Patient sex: F
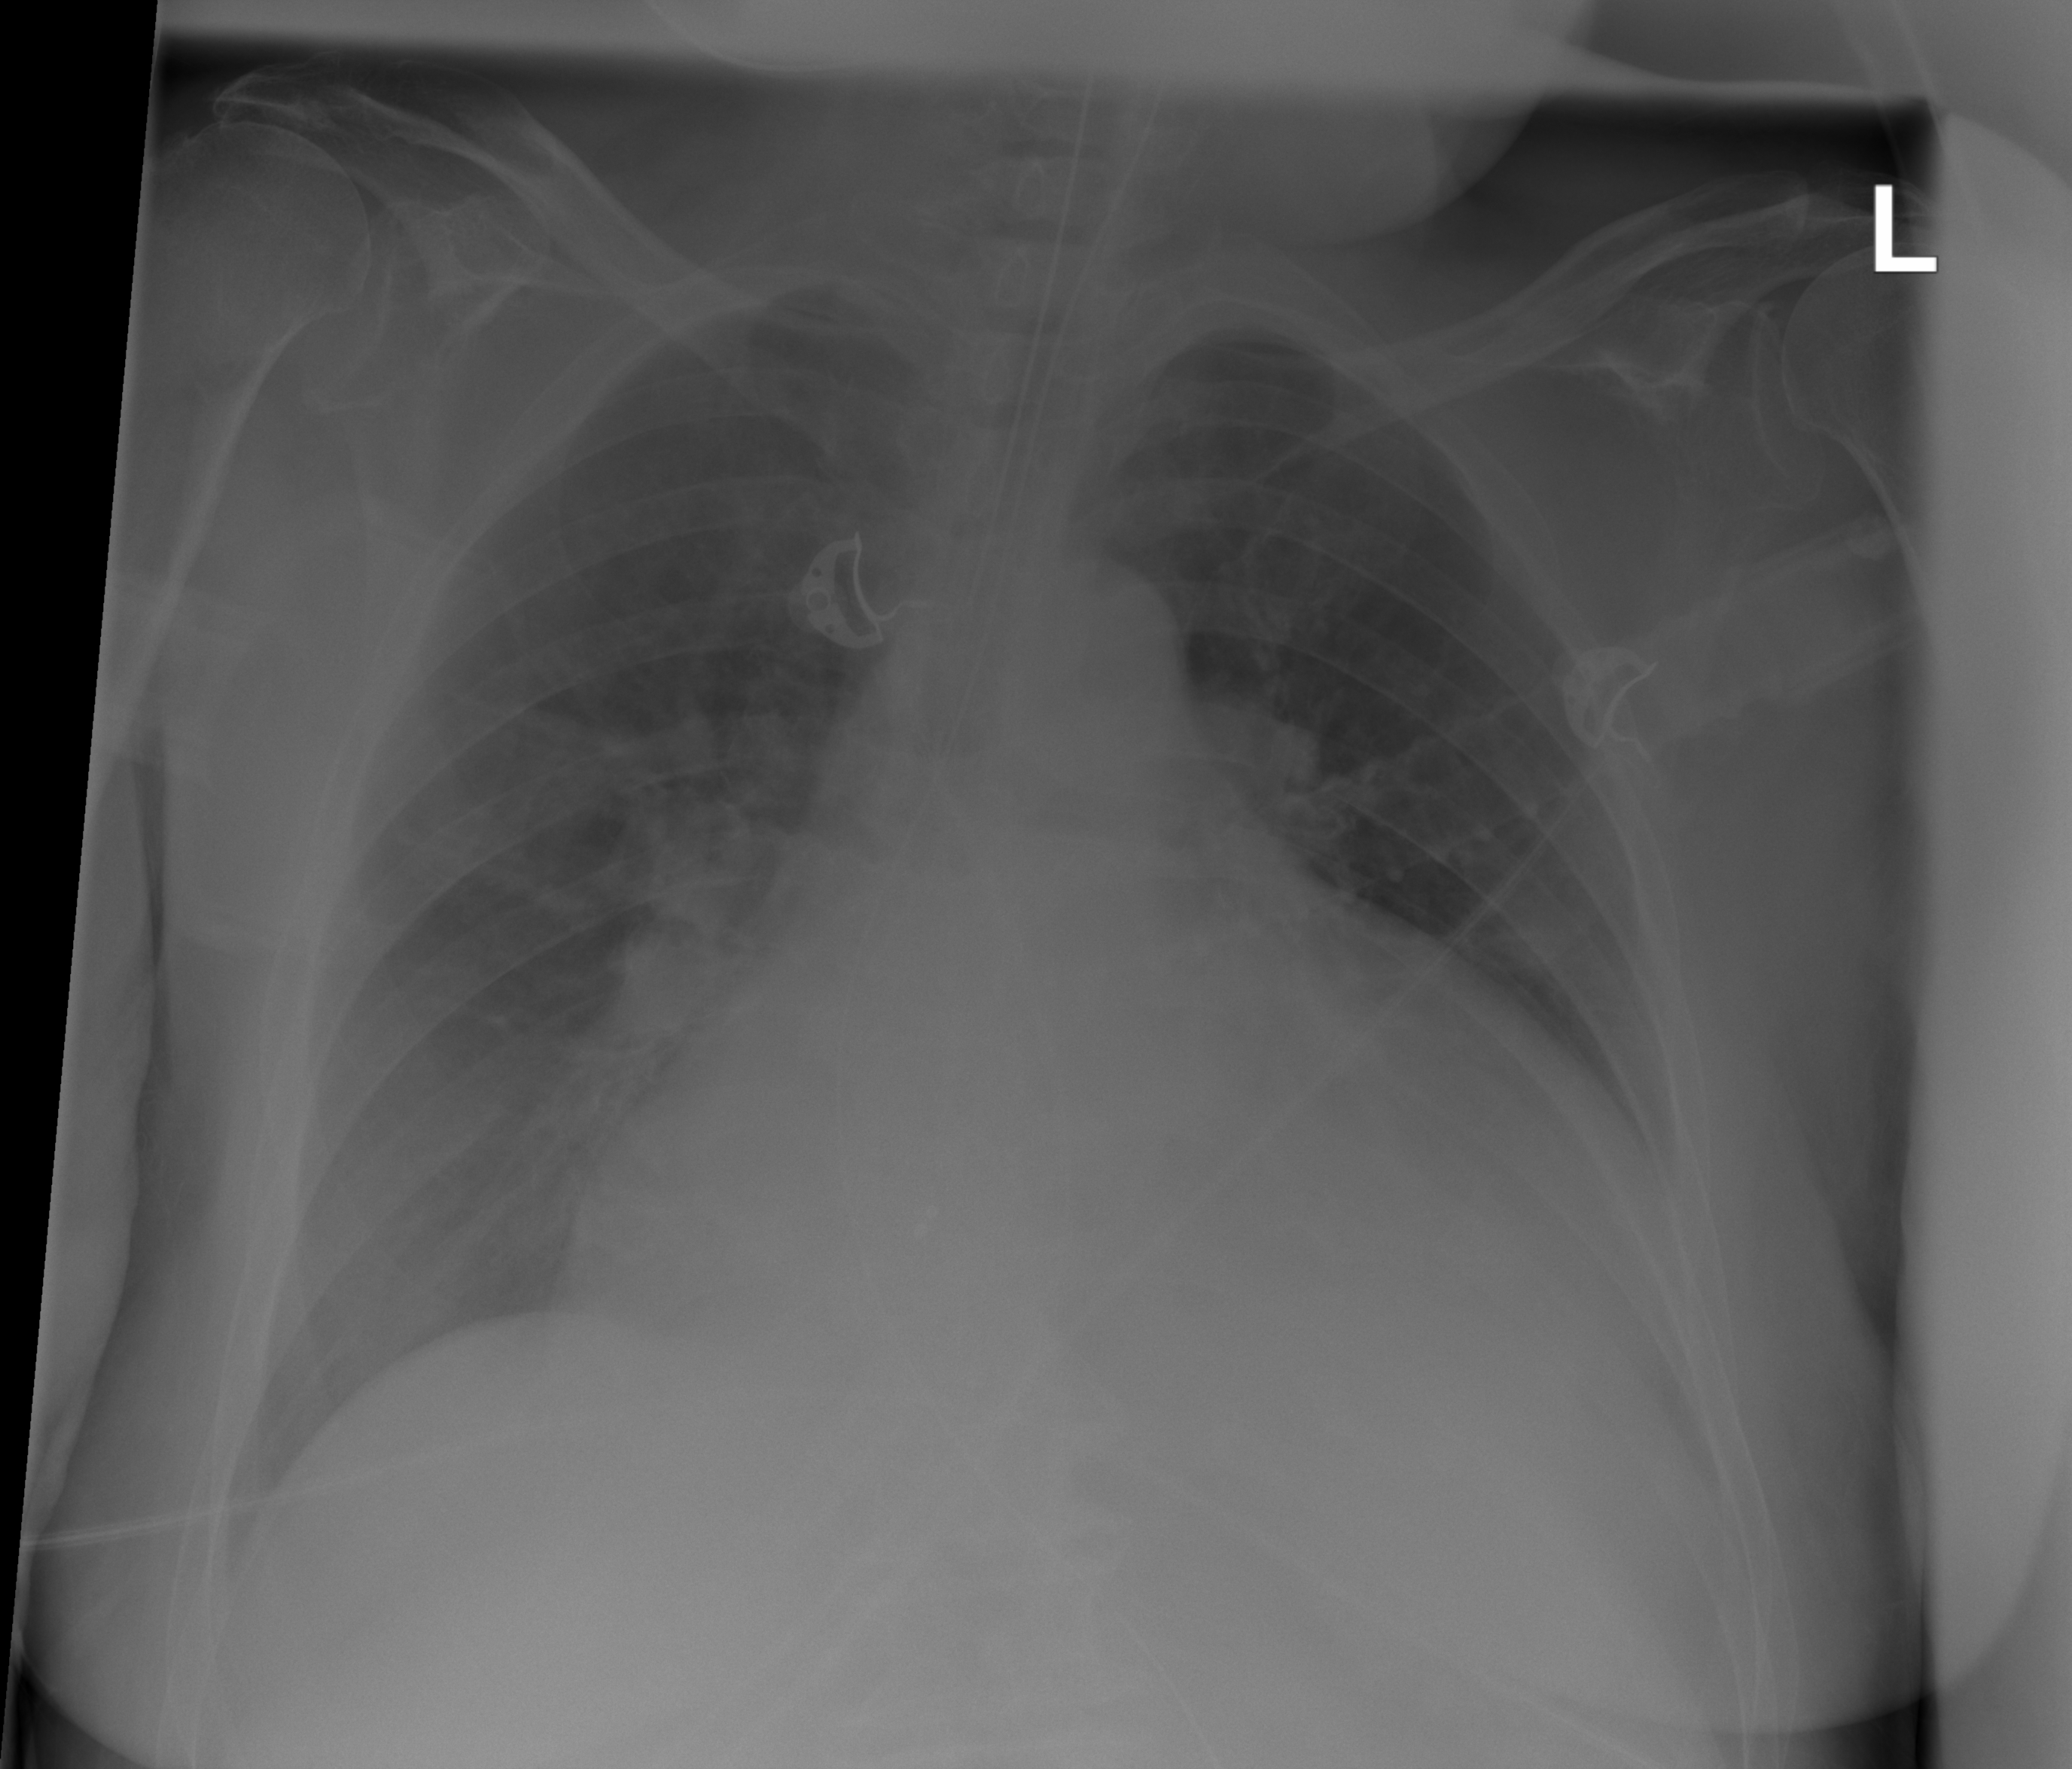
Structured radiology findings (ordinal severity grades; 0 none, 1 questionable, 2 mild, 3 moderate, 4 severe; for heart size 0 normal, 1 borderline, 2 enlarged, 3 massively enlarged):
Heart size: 3
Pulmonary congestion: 0
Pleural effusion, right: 0
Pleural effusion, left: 0
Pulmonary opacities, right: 0
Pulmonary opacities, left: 0
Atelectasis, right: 0
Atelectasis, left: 2